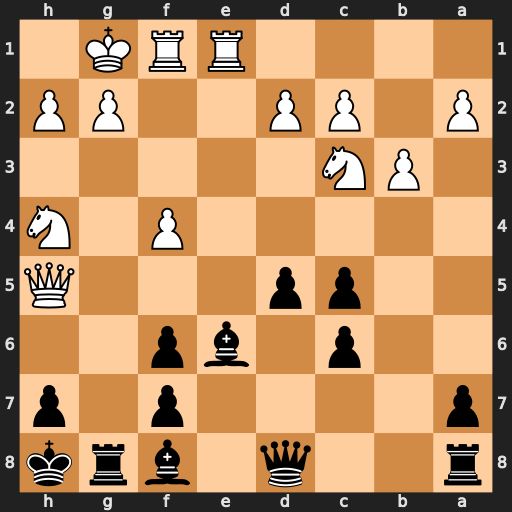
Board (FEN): r2q1brk/p4p1p/2p1bp2/2pp3Q/5P1N/1PN5/P1PP2PP/4RRK1
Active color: b
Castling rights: -
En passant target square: -
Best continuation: Bg4 Qxf7 Rg7